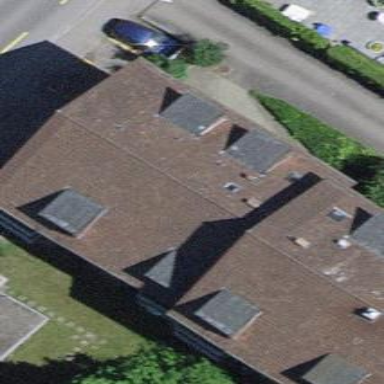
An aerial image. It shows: Residential building.